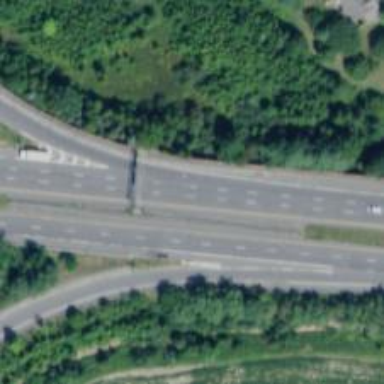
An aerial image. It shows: Motorway junction.